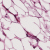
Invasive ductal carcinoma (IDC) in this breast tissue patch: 0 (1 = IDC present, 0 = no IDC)